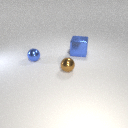
small brown metal sphere to the left of large blue metal cube